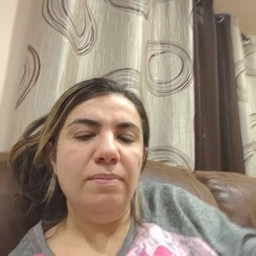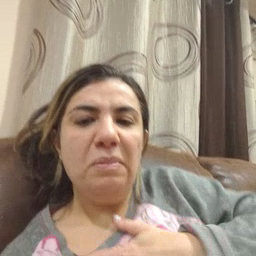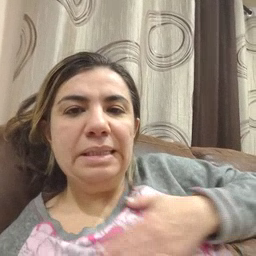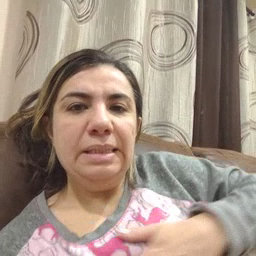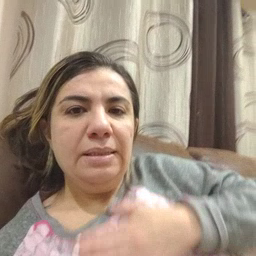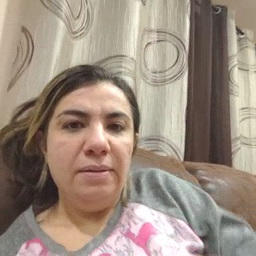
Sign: please